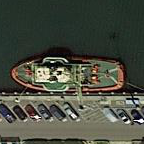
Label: civil